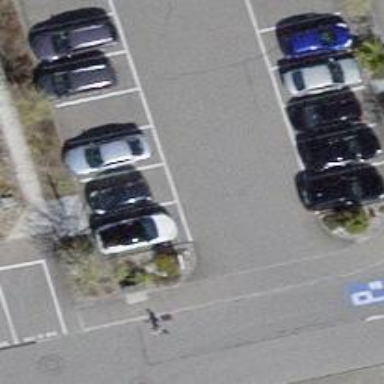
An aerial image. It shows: Road serving as parking aisle.